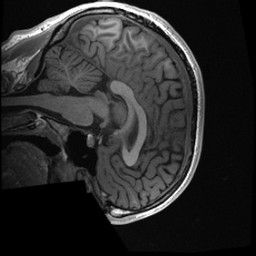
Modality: T1w
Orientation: sagittal
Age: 19
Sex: male